Field crop: maize
Growth stage: 2
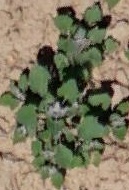
Species: chenopodium